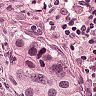
Metastatic tissue present: yes